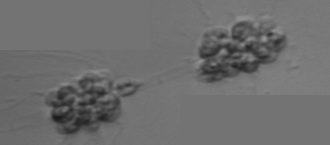
Label: Leptocylindrus_mediterraneus